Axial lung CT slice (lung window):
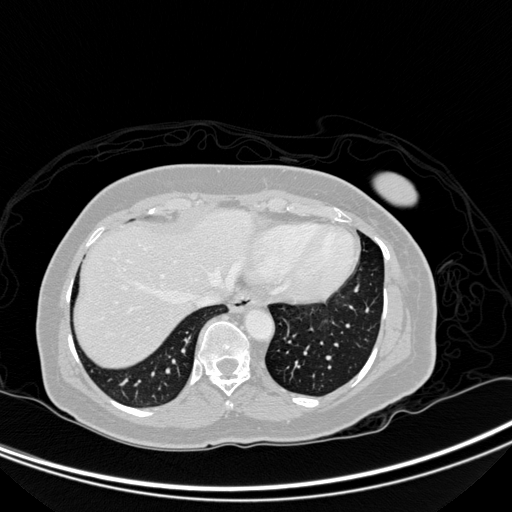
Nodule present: no